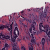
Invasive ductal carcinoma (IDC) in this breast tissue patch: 1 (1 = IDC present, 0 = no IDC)